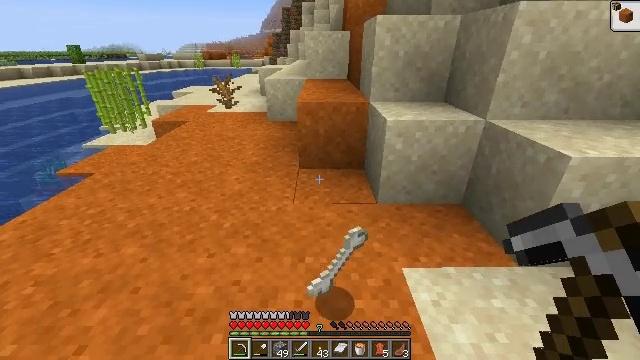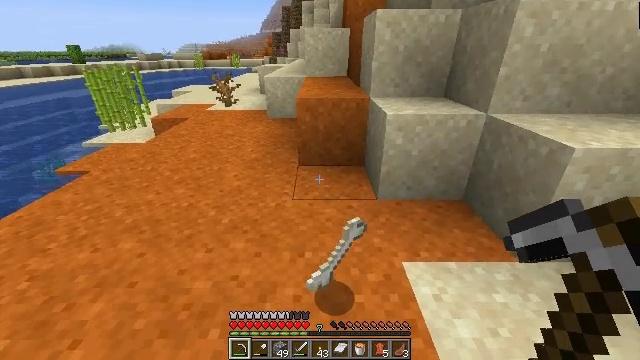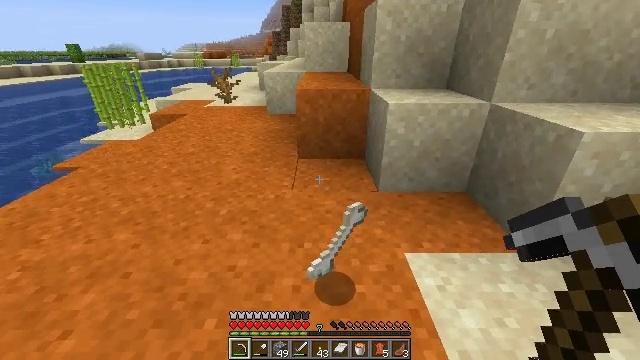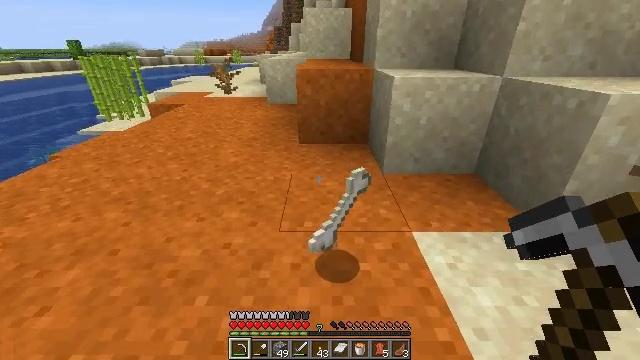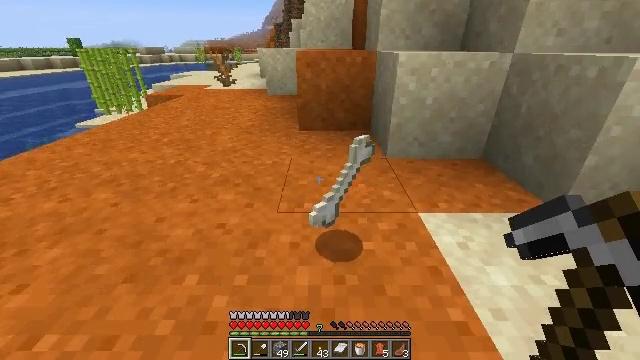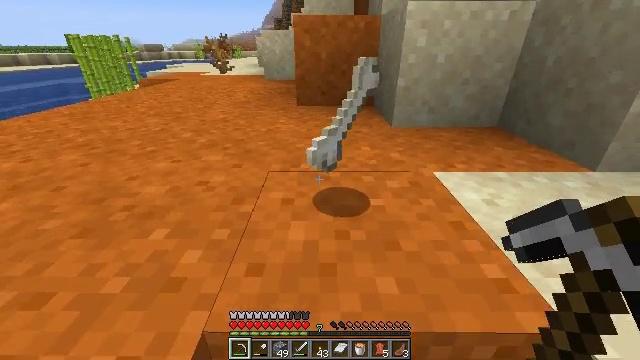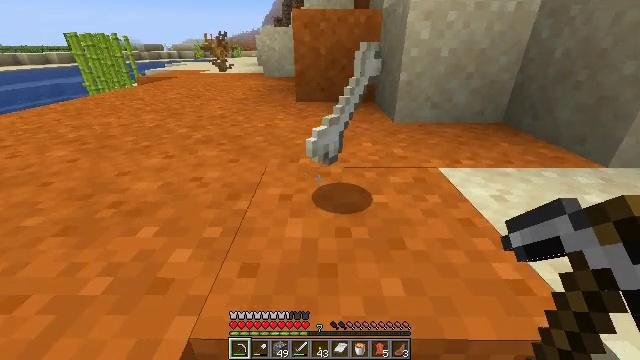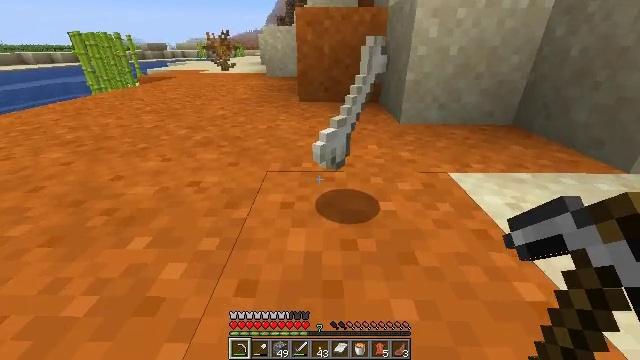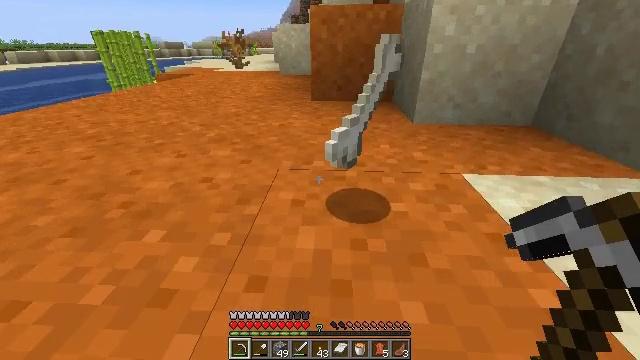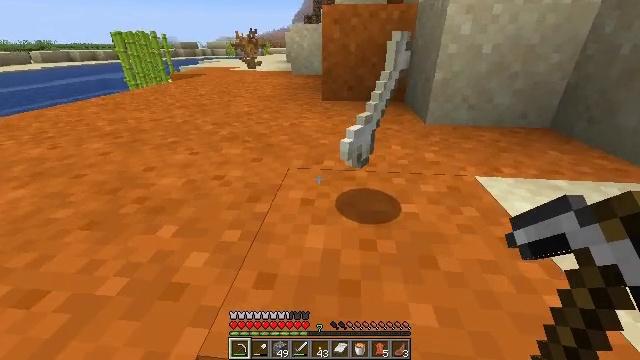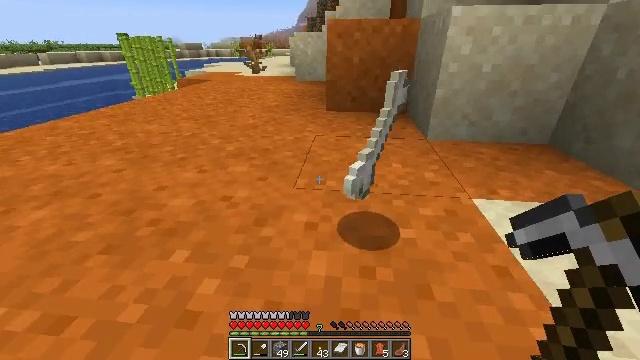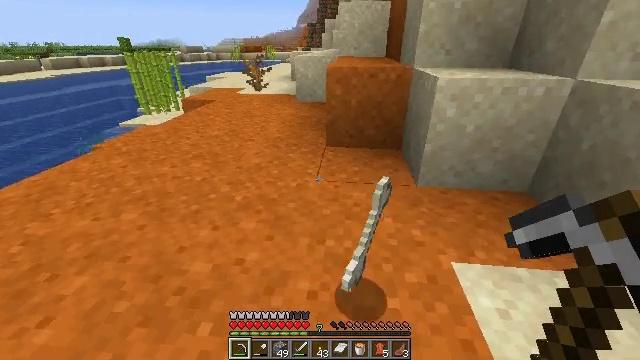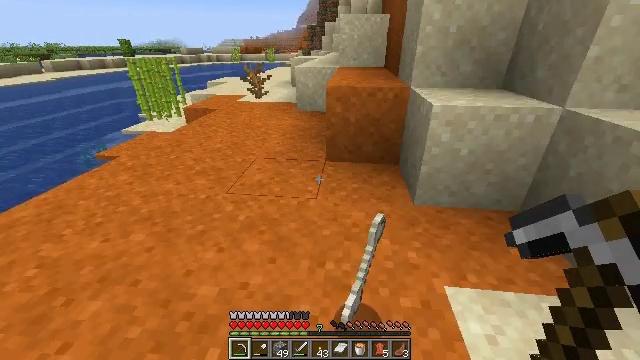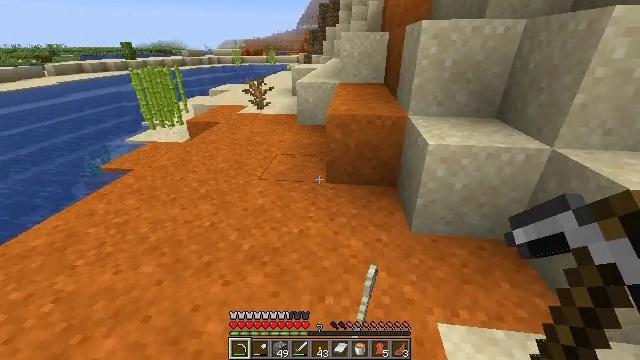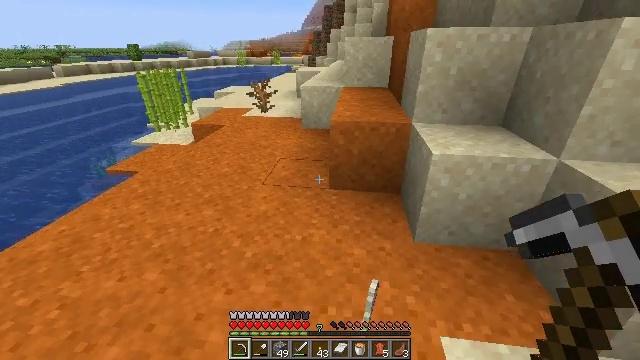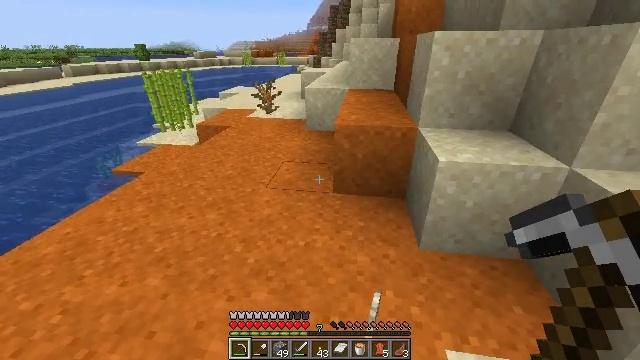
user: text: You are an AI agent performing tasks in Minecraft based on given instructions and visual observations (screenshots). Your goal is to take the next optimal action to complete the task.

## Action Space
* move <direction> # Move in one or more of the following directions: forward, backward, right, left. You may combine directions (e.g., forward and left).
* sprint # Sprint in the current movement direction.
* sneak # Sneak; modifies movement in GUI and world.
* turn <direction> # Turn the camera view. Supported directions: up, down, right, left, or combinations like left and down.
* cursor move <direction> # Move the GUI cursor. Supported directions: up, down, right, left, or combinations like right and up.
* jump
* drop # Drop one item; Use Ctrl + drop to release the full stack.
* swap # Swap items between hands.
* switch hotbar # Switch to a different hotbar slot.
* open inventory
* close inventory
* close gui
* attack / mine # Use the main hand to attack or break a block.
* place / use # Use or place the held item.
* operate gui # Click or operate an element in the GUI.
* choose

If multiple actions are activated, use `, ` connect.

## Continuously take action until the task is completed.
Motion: motion action
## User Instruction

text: Drop red sand.
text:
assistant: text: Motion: no_op
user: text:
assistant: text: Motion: move forward
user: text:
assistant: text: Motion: move forward
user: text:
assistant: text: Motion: move forward
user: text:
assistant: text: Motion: move forward
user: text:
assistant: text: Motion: move forward
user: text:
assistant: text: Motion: move forward
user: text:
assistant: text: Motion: turn left
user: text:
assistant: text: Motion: turn left
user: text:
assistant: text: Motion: jump
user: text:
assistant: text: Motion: jump
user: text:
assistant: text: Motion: move forward, jump
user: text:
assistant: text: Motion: move forward, jump
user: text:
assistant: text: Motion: move forward, jump
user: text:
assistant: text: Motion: move forward, turn left
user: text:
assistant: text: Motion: move forward, turn left
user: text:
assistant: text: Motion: move forward
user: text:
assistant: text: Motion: move forward
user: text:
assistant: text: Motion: move forward
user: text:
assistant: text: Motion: open inventory
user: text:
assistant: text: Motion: open inventory
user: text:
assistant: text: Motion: open inventory
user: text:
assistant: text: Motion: cursor move right, open inventory
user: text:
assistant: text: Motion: cursor move right and down
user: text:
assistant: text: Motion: cursor move right and down
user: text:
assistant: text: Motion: cursor move right and down
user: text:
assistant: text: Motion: cursor move right
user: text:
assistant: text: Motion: no_op
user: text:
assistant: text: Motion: no_op
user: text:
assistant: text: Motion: no_op